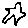
Label: star